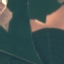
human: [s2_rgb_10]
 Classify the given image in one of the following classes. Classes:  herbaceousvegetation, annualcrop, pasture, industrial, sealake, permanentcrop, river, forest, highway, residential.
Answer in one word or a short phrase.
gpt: AnnualCrop